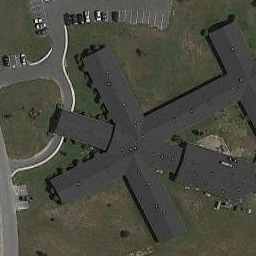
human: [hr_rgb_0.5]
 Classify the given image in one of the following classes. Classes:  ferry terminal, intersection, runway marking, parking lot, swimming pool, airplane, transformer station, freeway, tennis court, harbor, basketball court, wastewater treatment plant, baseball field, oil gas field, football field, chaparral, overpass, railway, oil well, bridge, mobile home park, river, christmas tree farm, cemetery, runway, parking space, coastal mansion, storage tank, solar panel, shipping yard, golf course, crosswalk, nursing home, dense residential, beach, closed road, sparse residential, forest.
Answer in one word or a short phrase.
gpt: nursing home